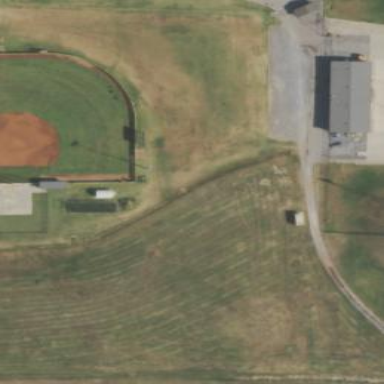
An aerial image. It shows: Baseball pitch for leisure land activities.